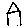
Label: house